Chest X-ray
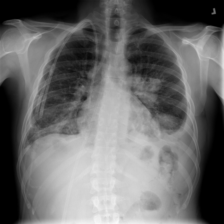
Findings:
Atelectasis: negative
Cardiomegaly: negative
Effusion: positive
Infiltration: positive
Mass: negative
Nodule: positive
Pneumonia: negative
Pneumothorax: negative
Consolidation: negative
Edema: negative
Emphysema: negative
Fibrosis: negative
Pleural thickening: negative
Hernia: negative